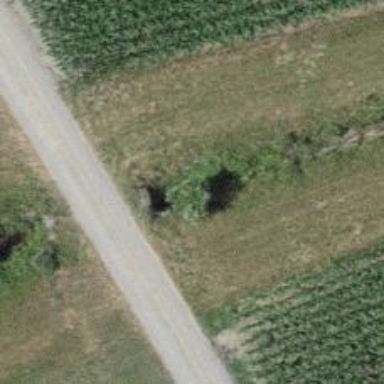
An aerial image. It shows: Culvert tunnel.